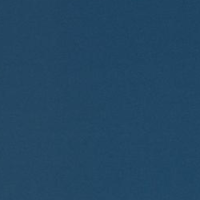
EUNIS habitat code: 14
Species observed at this site:
Vaccinium myrtillus
Vaccinium vitis-idaea
Rubus saxatilis